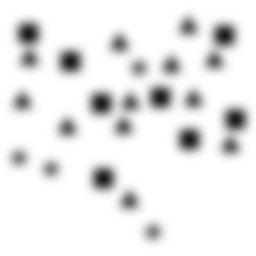
Squares: 8
Triangles: 12
Stars: 4
Total shapes: 24